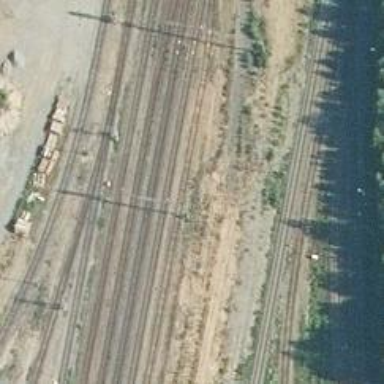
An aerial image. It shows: Rail yard with electrified contact lines for the railway.